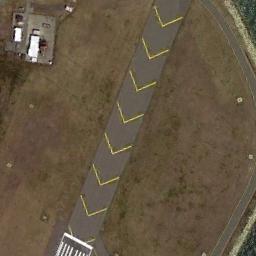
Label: runway